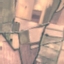
Land use / land cover class: PermanentCrop